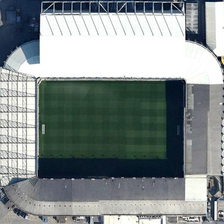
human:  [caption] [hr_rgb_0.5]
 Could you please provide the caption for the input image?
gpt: many cars are near a large stadium .

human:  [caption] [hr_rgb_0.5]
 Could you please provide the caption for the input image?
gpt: many cars are near a large stadium .

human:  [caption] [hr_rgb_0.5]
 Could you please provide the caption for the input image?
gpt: many cars are near a large stadium .

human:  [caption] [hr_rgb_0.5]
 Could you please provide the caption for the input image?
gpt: many cars are near a large stadium .

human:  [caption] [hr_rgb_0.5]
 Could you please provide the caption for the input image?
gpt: many cars are near a large stadium .